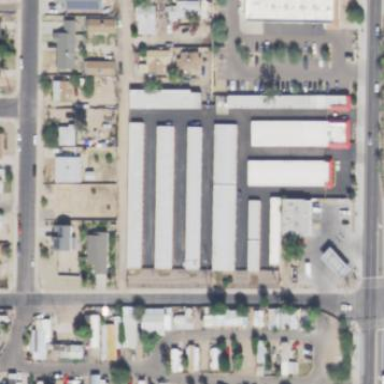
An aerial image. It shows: Retail area with storage rental shop.